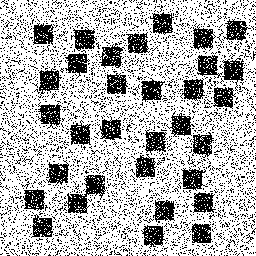
Squares: 32
Triangles: 0
Stars: 0
Total shapes: 32